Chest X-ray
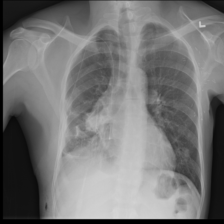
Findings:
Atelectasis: negative
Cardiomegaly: negative
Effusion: negative
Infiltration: negative
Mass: negative
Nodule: negative
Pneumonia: negative
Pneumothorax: negative
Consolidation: negative
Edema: negative
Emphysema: negative
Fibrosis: negative
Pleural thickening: negative
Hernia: negative